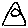
Label: triangle